Question: Why does text of x size not fit within a TextView of that same size?
For example, this TextView:
'''
<TextView
android:id="@+id/time"
android:layout_width="wrap_content"
android:layout_height="60dp"
android:padding="0dp"
android:textSize="60dp"
android:text="12:22" />
'''
Renders like this on my Nexus 5:

I'm not asking for how to scale the text (like many other questions). I am just trying to understand why android does this, and a formula for enough buffer to avoid clipping.
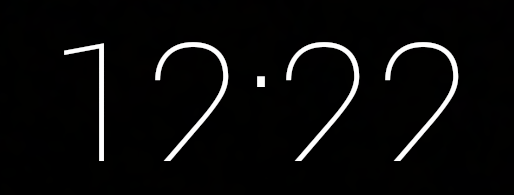
Answer: It should help to disable the <URL>
'''
<TextView
android:id="@+id/time"
android:layout_width="wrap_content"
android:layout_height="60dp"
android:drawablePadding="0dp"
android:padding="0dp"
android:textSize="60dp"
android:includeFontPadding="false"
android:text="12:22" />
'''